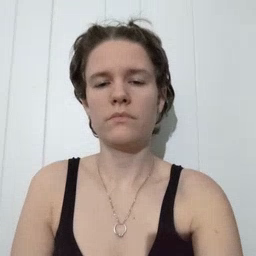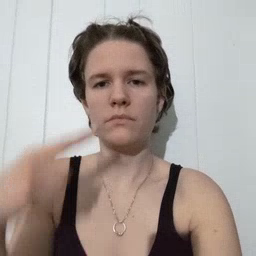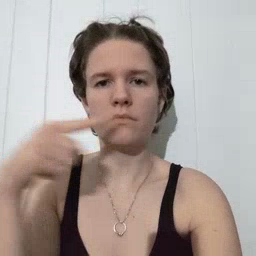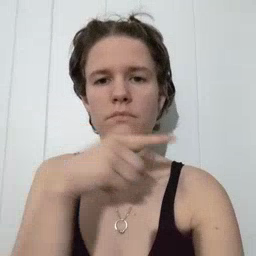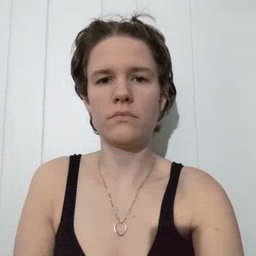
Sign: toothbrush